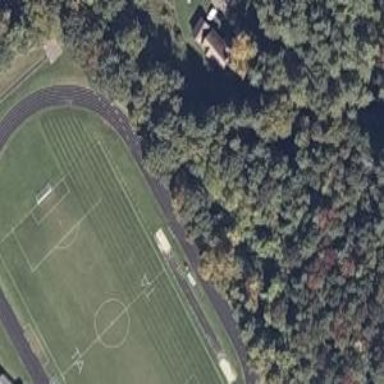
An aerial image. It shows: Athletics track located on leisure land.